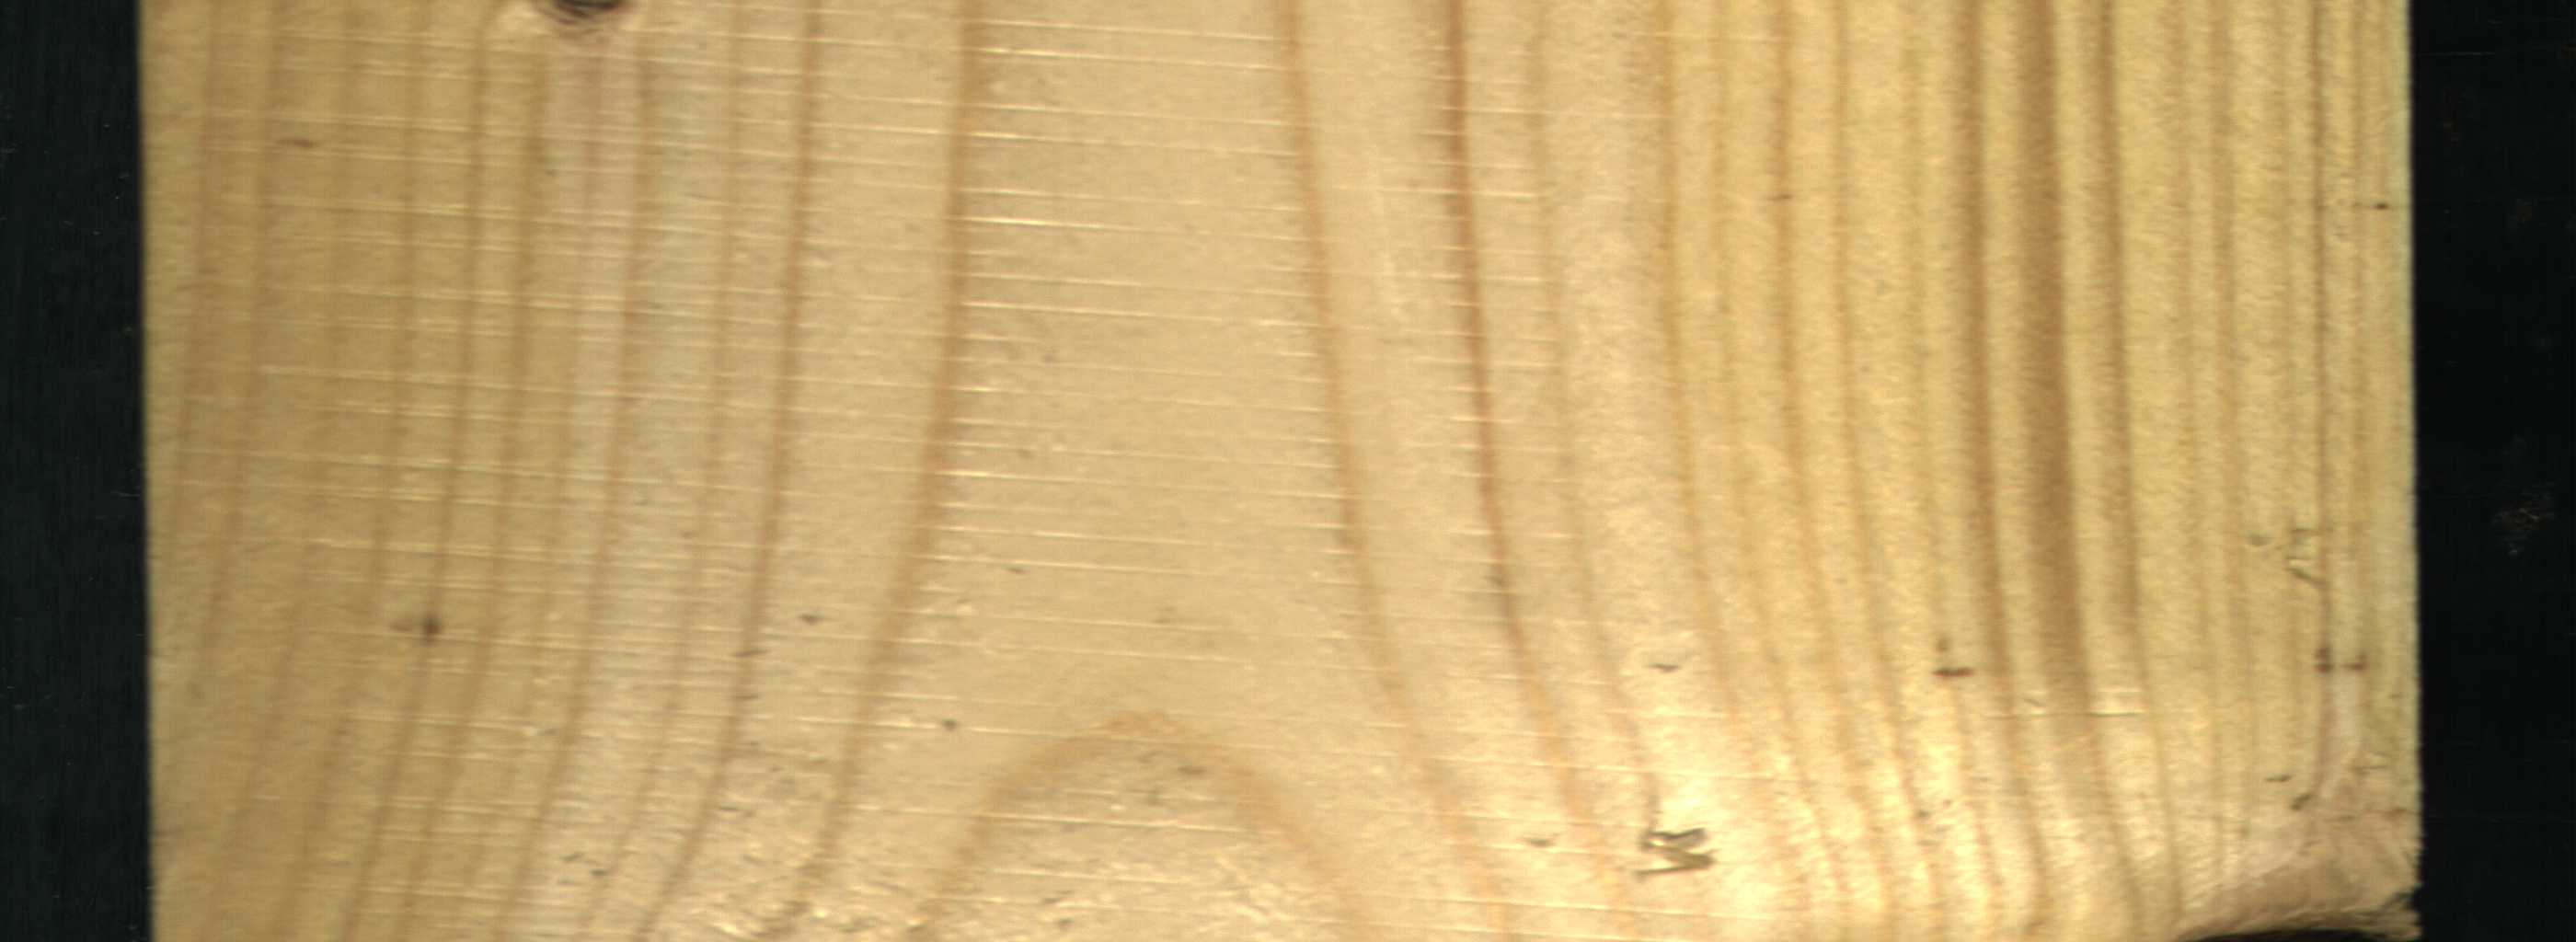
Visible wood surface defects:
Knot_missing
Live_Knot